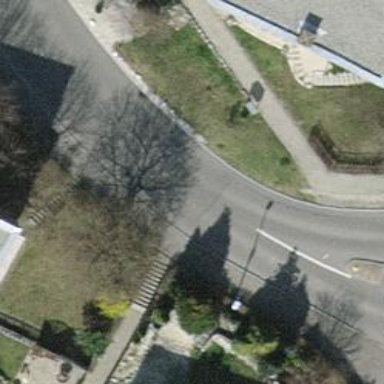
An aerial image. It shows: Road with steps.